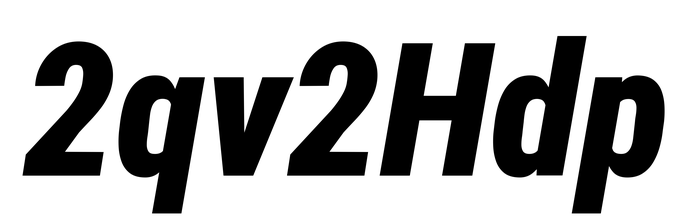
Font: Roboto-Italic_Condensed_Black_Italic